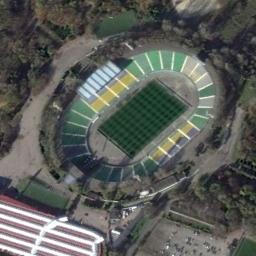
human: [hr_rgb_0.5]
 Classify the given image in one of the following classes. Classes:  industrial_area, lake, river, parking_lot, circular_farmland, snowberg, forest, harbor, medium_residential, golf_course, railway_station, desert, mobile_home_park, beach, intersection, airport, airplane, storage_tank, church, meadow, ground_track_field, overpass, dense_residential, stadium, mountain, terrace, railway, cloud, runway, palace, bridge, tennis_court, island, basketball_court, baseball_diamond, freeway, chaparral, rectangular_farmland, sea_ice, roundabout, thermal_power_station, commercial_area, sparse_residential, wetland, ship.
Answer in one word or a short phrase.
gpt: stadium